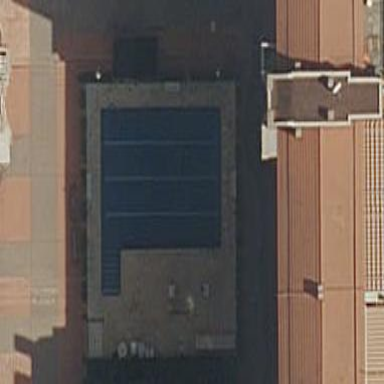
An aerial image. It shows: Swimming pool located in leisure land.